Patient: sex F, age 67
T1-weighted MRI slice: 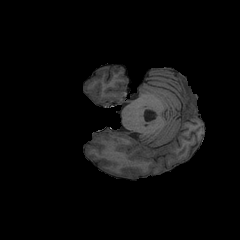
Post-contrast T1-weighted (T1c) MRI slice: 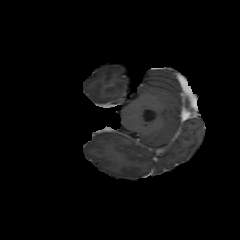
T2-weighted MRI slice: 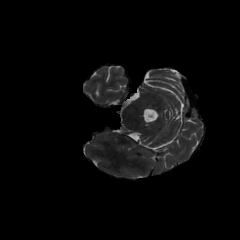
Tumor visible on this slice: no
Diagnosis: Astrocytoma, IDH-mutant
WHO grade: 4